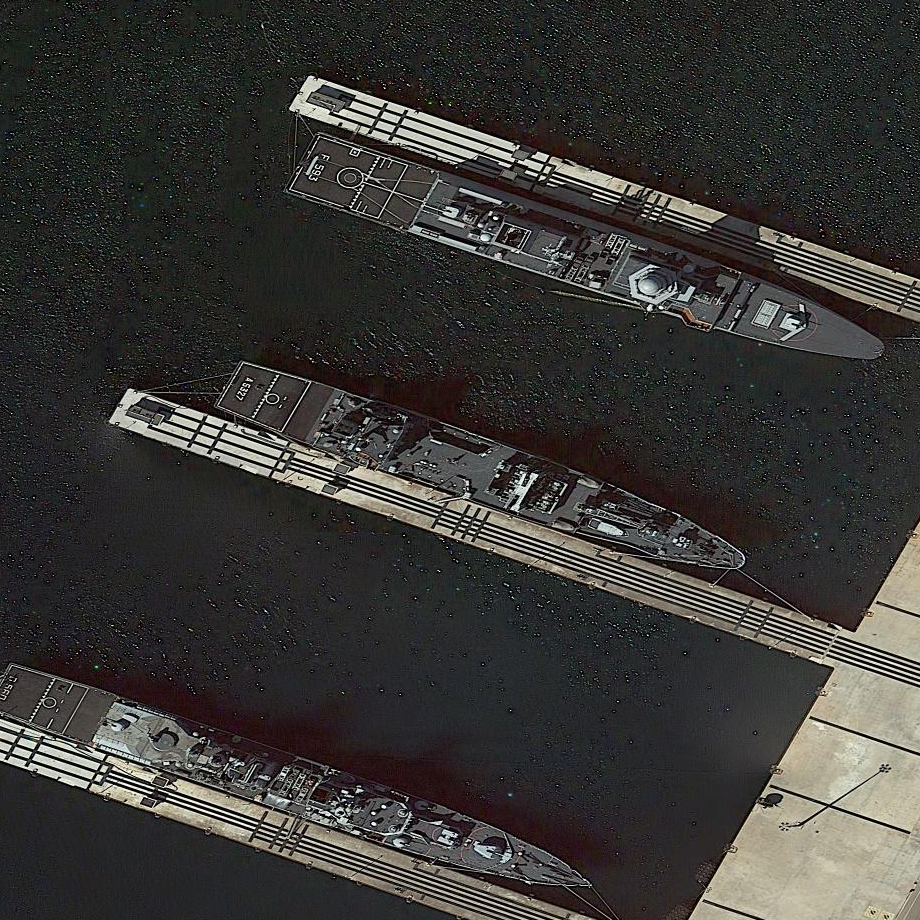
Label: destroyer